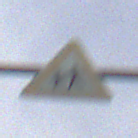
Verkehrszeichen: KinderRechts
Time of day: MorningAfternoon
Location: Outdoor (Suburban)
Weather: PartlyCloudy
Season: NotSpecified
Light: Natural